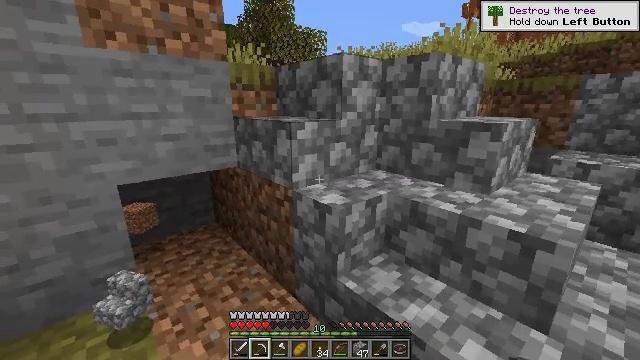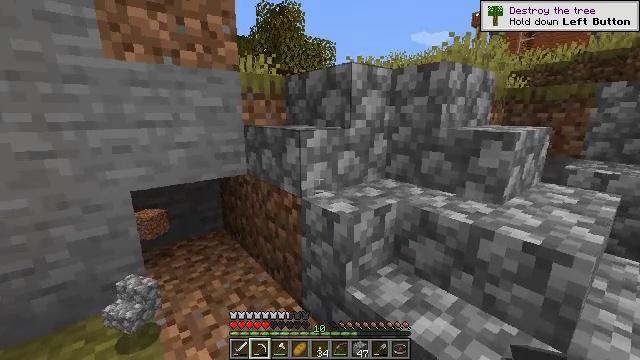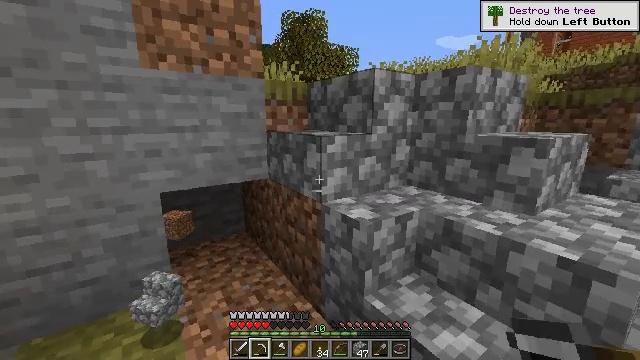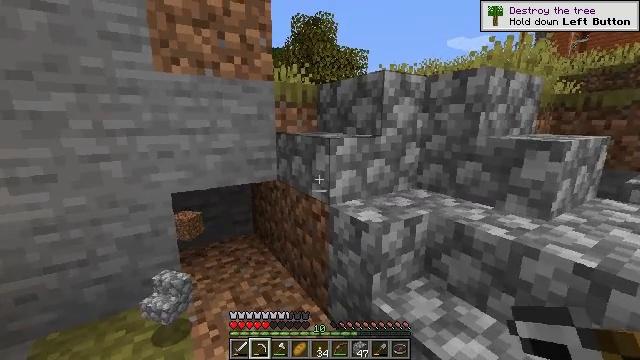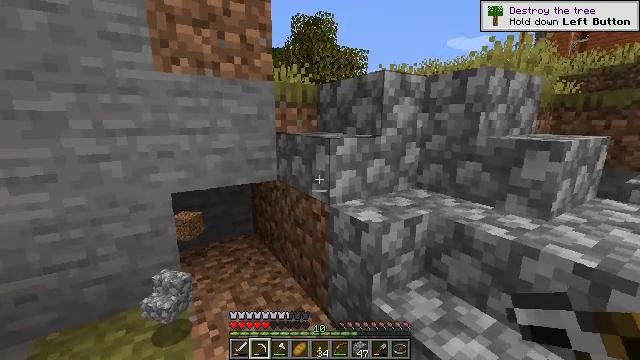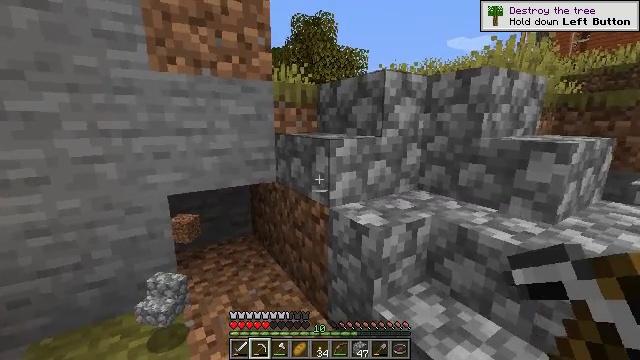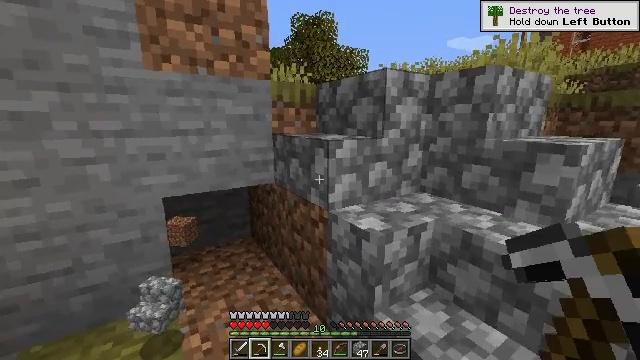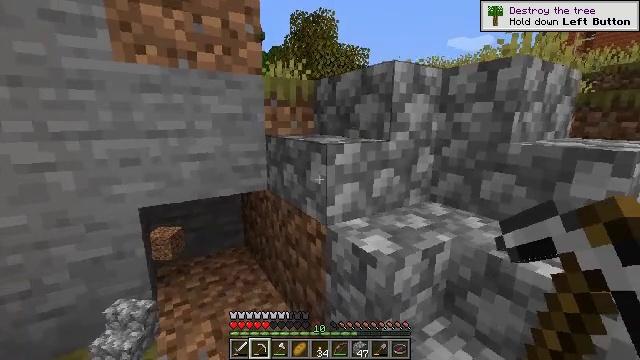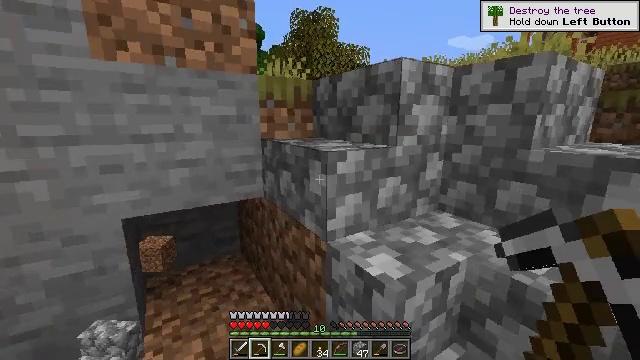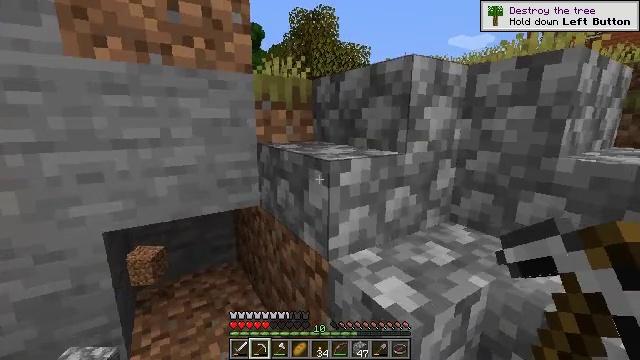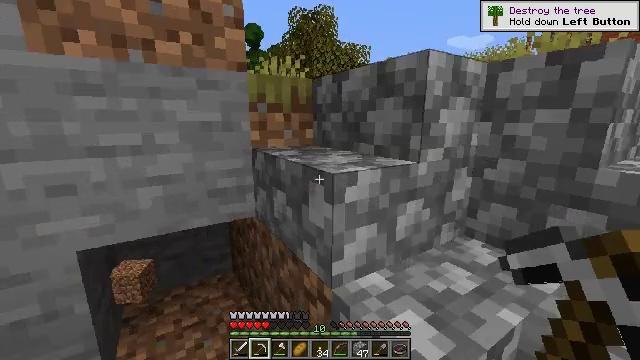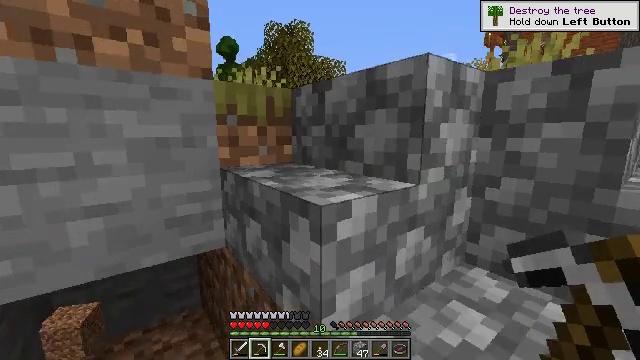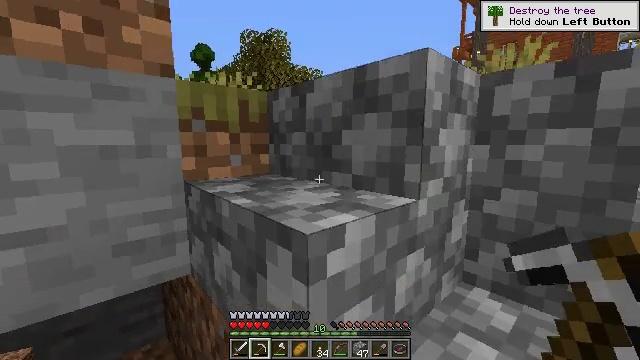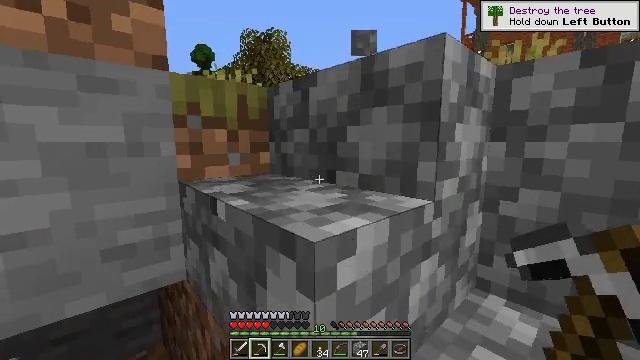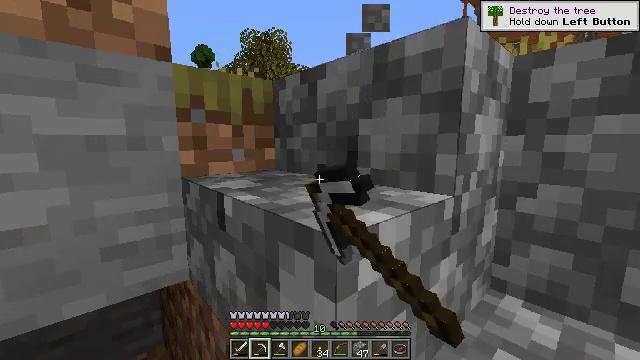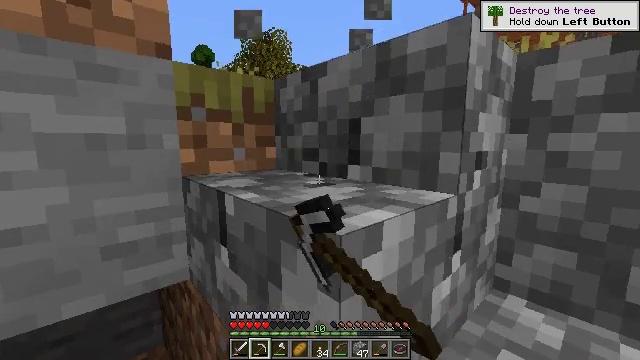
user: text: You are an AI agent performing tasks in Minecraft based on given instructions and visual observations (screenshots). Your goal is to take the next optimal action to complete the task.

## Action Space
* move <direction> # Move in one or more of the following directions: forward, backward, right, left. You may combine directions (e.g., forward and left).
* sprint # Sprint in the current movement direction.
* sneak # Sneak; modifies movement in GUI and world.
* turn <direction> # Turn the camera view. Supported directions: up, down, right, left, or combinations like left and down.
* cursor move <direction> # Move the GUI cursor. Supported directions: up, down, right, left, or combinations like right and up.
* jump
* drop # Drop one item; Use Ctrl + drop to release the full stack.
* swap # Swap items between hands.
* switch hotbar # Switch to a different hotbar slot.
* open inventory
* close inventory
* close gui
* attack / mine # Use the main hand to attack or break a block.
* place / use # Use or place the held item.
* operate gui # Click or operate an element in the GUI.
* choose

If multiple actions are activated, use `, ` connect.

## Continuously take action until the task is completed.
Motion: motion action
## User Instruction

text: Attack the cobblestone stairs to retrieve it.
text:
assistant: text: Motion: turn left and up
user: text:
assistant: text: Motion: turn left and up
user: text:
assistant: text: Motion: turn left
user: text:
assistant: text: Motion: no_op
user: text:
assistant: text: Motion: move forward
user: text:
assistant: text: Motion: move forward
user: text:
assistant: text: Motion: move forward
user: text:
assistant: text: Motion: move forward
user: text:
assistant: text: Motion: move forward
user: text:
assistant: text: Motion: move forward
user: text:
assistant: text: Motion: move forward, turn right and up
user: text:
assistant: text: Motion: turn right and up
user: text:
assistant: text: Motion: attack / mine
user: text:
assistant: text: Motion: attack / mine
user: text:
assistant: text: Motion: attack / mine
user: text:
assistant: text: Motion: attack / mine
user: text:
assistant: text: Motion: attack / mine
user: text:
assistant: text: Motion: attack / mine
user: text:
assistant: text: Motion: attack / mine
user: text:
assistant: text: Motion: attack / mine
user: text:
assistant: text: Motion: attack / mine
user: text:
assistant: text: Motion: attack / mine
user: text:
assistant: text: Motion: attack / mine
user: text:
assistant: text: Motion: attack / mine
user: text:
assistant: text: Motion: attack / mine
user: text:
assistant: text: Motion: attack / mine
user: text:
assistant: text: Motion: attack / mine
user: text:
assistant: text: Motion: no_op